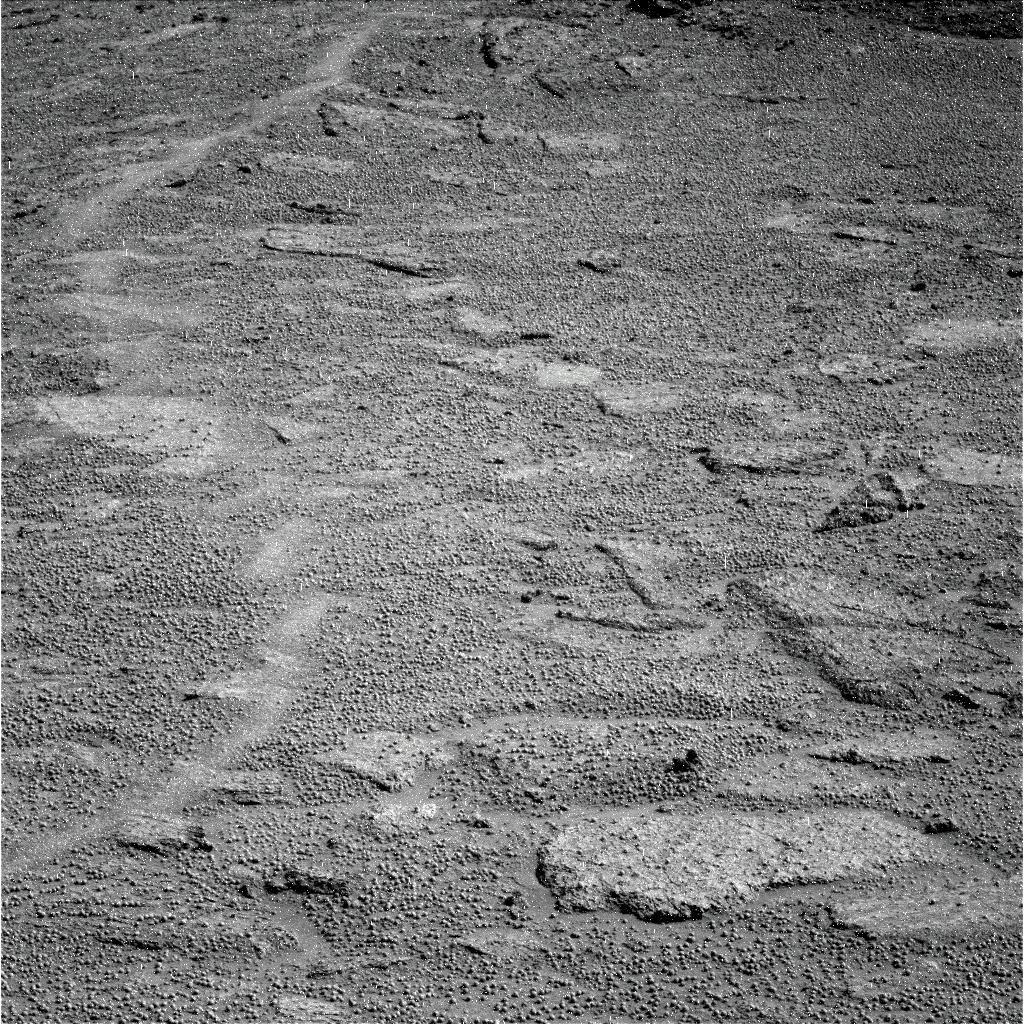
Terrain classes present: Bedrock, Gravel / Sand / Soil, Rock, Shadow